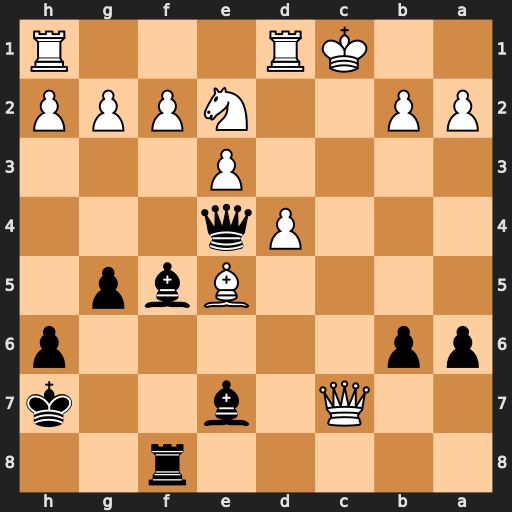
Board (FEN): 5r2/2Q1b2k/pp5p/4Bbp1/3Pq3/4P3/PP2NPPP/2KR3R
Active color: b
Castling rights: -
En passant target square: -
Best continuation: Rc8 Qxc8 Qb1+